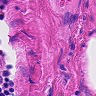
Metastatic tissue present: no